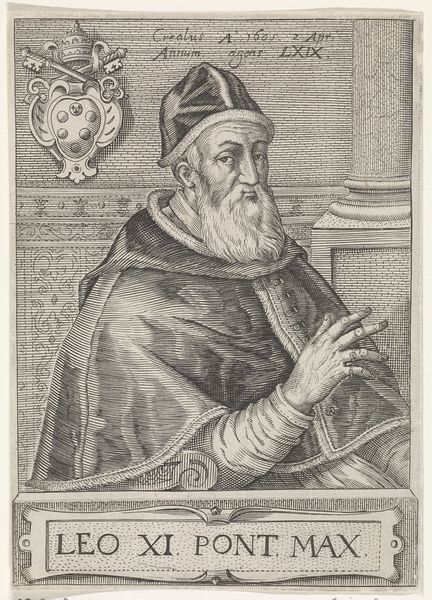
Titel: Portret van paus Leo XI
Standort: Amsterdam
Institution: Rijksmuseum
Schlagwörter: hand, mann, umhang, weiß, finger, grau, hut, mund, nase, schwarz, säule, zeichnung, bart, kappe, mütze, augen, gesicht, portrait, porträt, gewand, mantel, schrift, papst, ringe, gesciht, wappen, schlüssel, leo, pont, max, kapper, leo xi